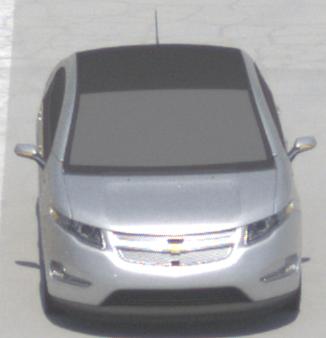
Make: Chevrolet
Model: Volt
Detailed model: Volt
Model produced from: 2011/11
Model produced until: 2014/08
Doors: 5
Color: white
Road condition: dry road
Daytime: midday
Contrast: high contrast